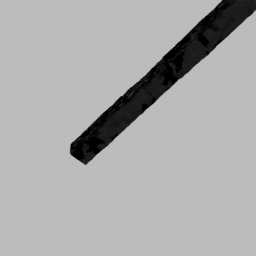
Label: architecture